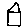
Label: house